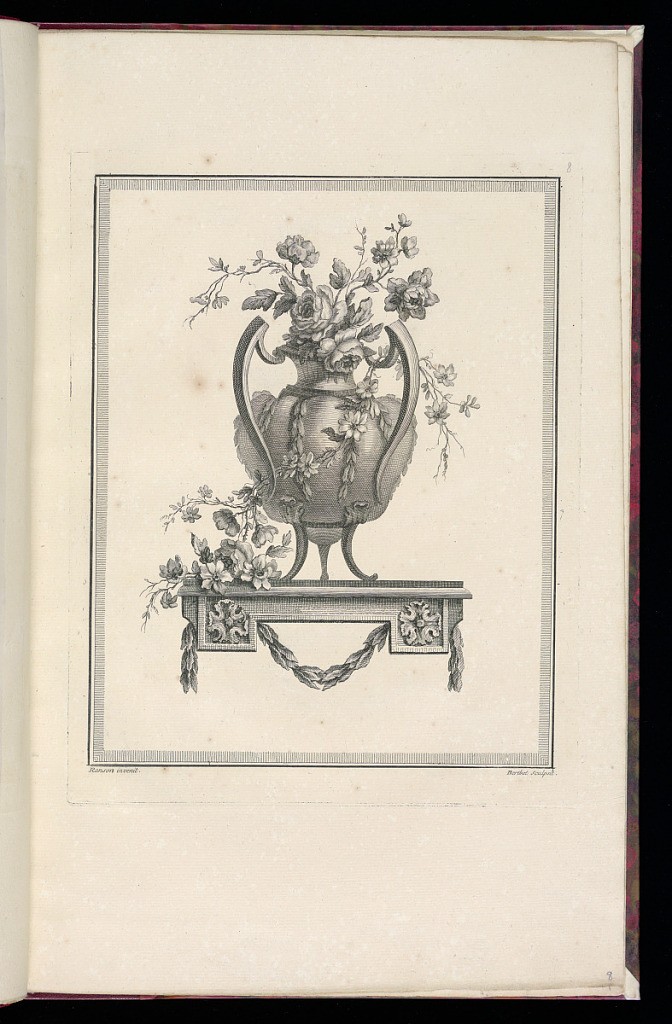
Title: Vase with Flowers
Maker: Pierre Ranson, French, 1736–1786
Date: late 18th century
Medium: Etching and engraving on laid paper
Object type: Print
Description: Design for a two-handled vase with flowers and sprigs of flowers and leaves intertwined on a support or bracket. The vase features leaf ornament and fluting around the neck. The bracket is decorated with neo-classical motifs with rosettes and a festoon of leaves. The plate is signed.